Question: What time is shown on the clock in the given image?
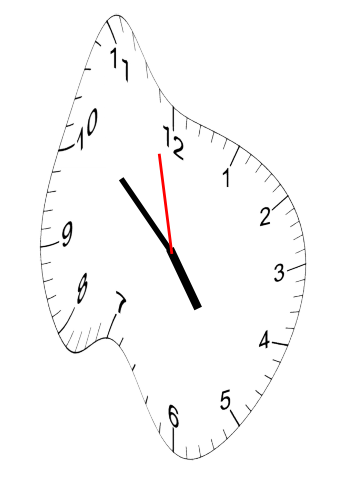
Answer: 04:51:58